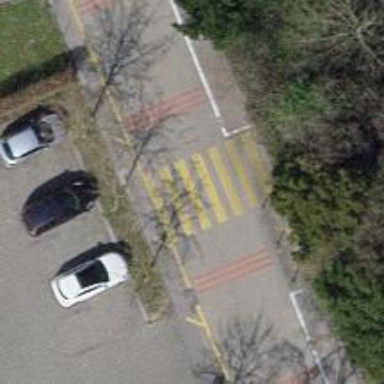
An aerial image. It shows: Marked crossing on asphalt footway.